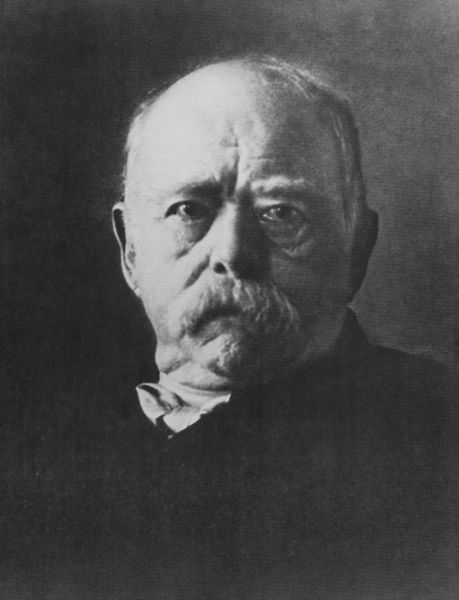
Titel: Das letzte Porträt des Fürsten Bismark
Künstler: Leonard Berlin Bieber
Schlagwörter: dunkel, kopf, mann, schatten, weiß, grau, licht, mund, nase, ohr, profil, schwarz, stirn, blick, schal, tuch, rock, alt, anzug, bart, hemd, jacke, schnurrbart, augen, falten, gesicht, kragen, bildnis, portrait, porträt, sonne, haare, brustbild, frontal, kinn, ohren, scheitel, düster, monochrom, schnäuzer, falte, brauen, glatze, platte, augenbraue, hemdkragen, schnauzbart, schnauzer, tränensäcke, foto, fotografie, photographie, ringe, augenringe, bismarck, photo, otto, halbportrait, doppelkinn, lichtquelle, kanzler, reichskanzler, direkt, photografie, flaten, geisicht, tränensack, foto photo, eiserner kanzler, otto von bismarck